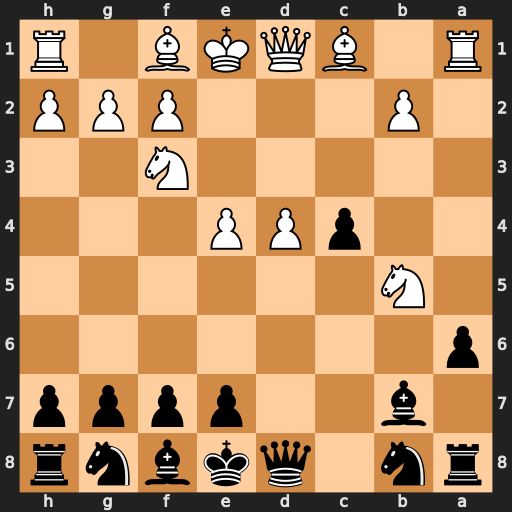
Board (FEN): rn1qkbnr/1b2pppp/p7/1N6/2pPP3/5N2/1P3PPP/R1BQKB1R
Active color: b
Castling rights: KQkq
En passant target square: -
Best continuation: axb5 Rxa8 Bxa8